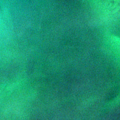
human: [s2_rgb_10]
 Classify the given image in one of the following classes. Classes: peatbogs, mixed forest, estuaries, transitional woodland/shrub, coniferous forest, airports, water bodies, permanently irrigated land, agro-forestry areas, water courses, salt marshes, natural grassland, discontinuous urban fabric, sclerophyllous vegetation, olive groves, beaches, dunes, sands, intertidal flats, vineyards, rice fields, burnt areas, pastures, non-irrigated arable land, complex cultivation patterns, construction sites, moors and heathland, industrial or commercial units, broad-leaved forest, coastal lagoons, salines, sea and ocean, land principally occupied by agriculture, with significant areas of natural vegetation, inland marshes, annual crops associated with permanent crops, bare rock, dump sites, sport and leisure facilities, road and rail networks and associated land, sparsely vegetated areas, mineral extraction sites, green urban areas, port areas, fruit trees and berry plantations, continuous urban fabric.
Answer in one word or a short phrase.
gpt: sea and ocean